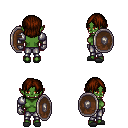
a pixel art fantasy rpg character, female body template, orc, green skin, steel arm armor, metal pants, brown long bangs hairstyle, metal gloves, gray slippers, shield, four views (front, back, left, right), 2x2 character sprite sheet, small pixel art, hard edges, no anti-aliasing